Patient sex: M
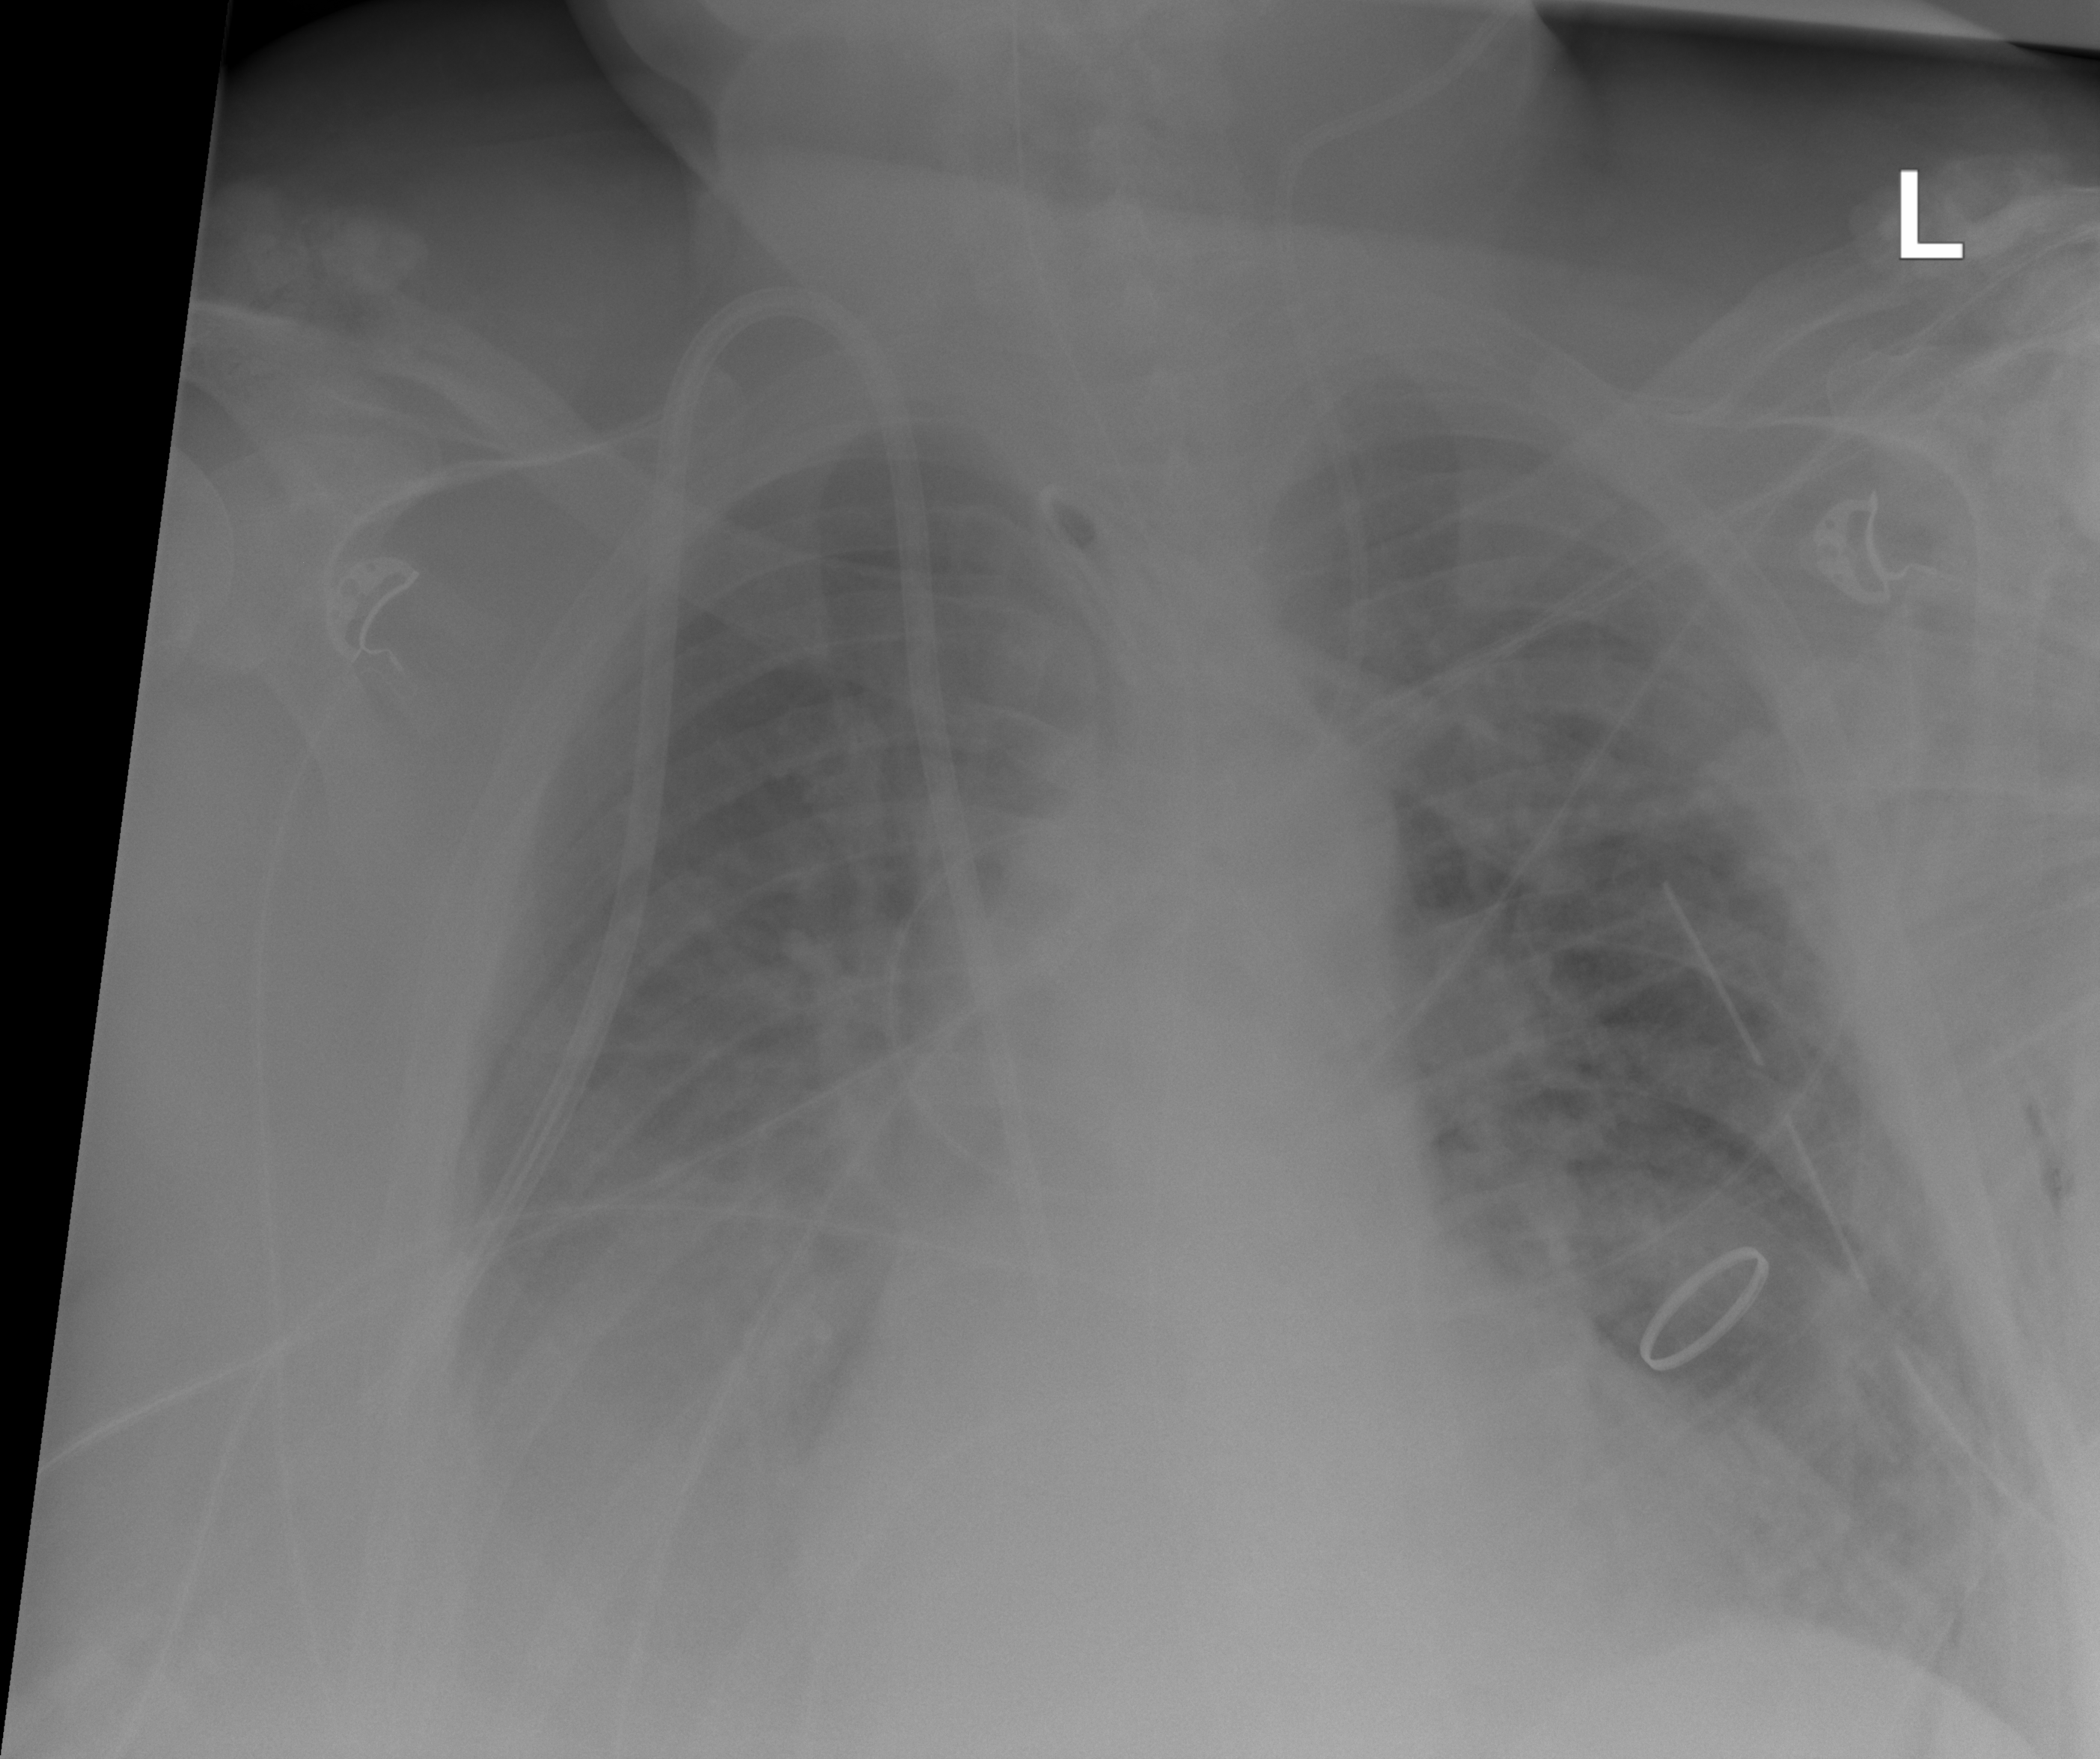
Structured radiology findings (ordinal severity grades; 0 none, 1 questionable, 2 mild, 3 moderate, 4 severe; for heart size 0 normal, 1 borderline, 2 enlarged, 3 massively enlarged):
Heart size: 2
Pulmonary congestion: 2
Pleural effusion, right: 2
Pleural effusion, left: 0
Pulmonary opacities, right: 3
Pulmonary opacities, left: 1
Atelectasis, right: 2
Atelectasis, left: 2